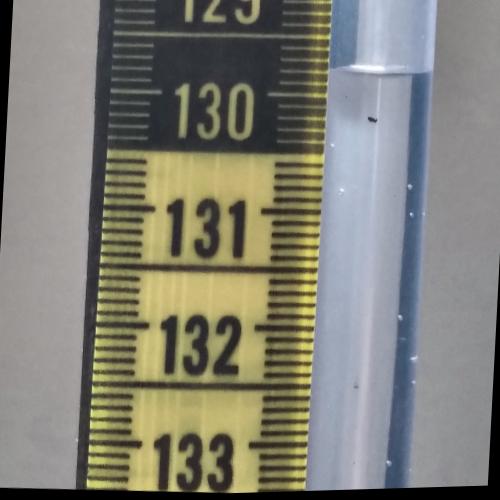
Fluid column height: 129.8 cm